Interaction volume radius: 5 \u00c5
Interaction volume height: 15 \u00c5
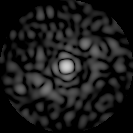
Disorder parameter: 0.8516